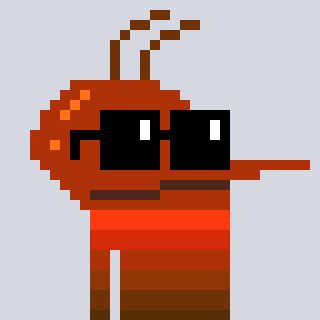
a pixel art character with square black sunglasses, a mosquito-shaped head and a orange-colored body on a cool background